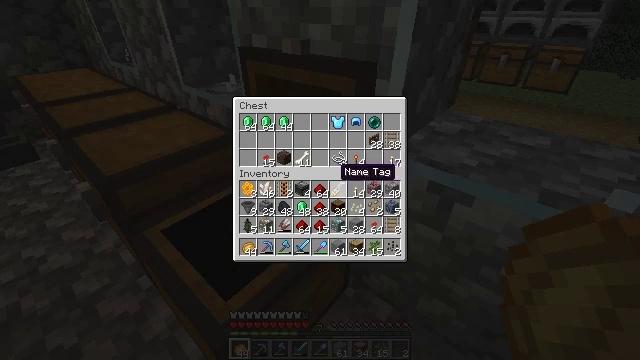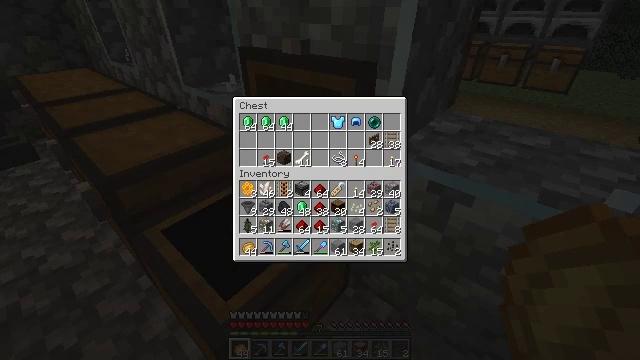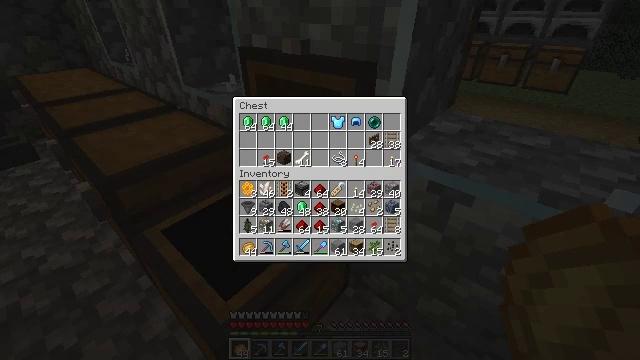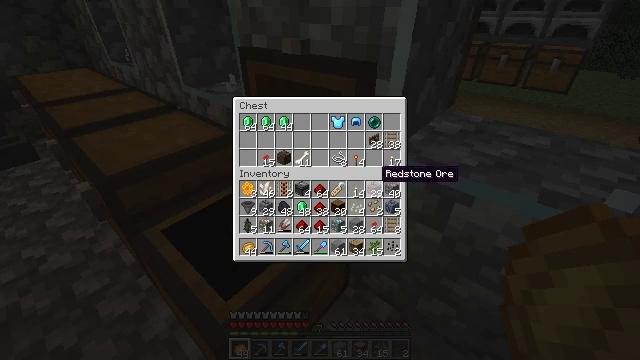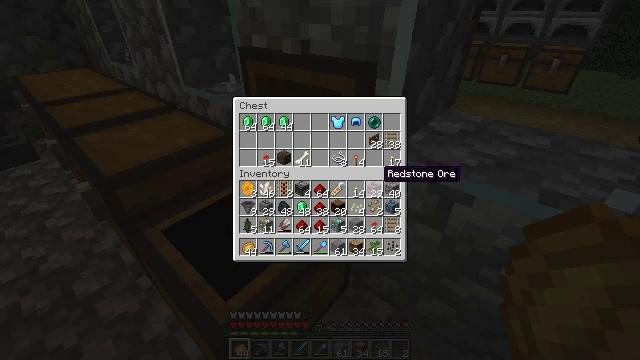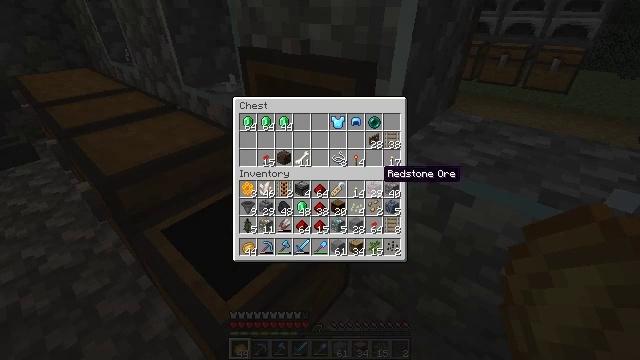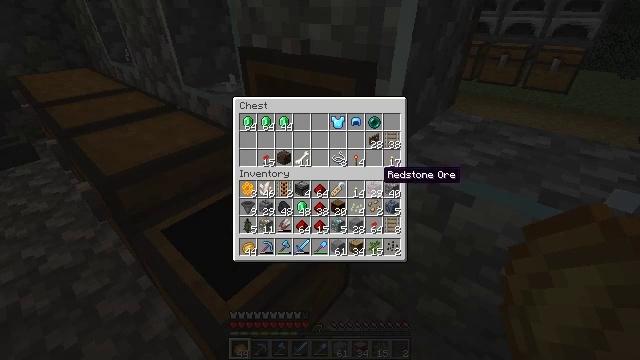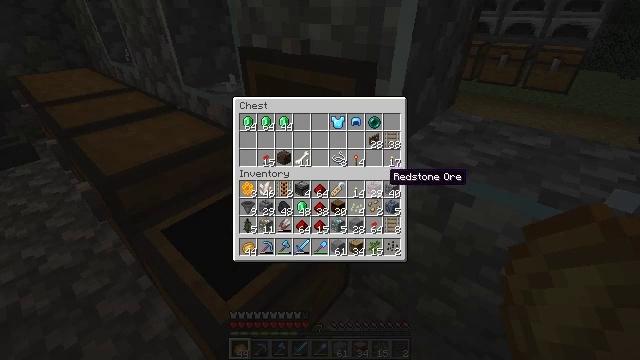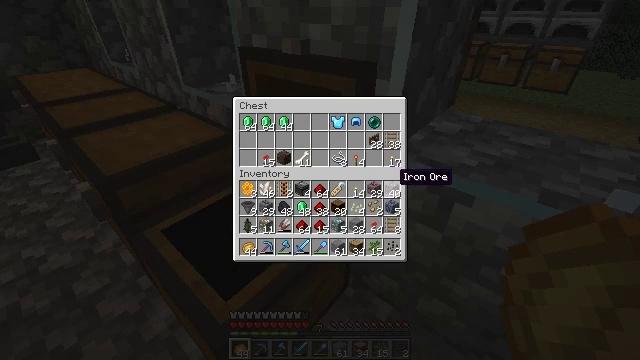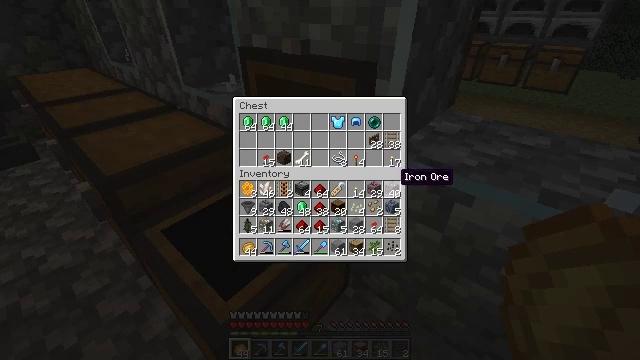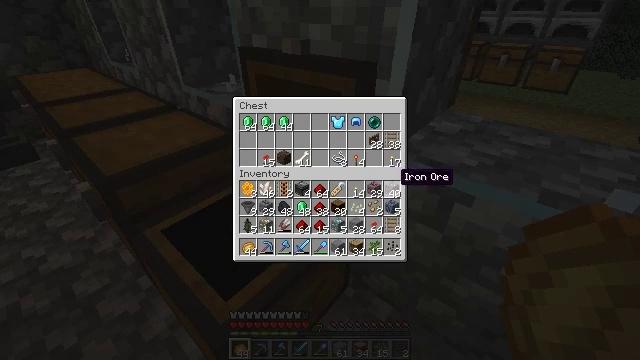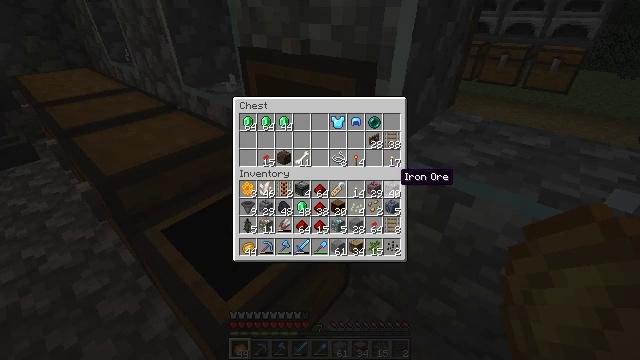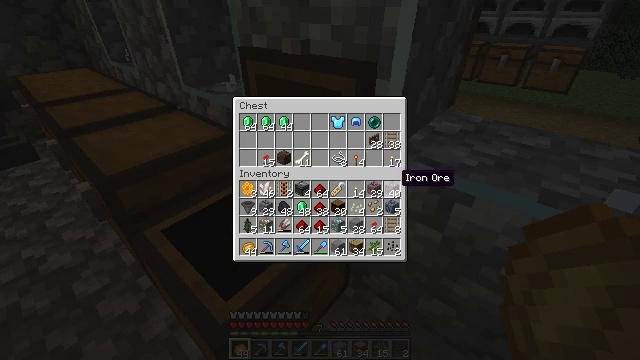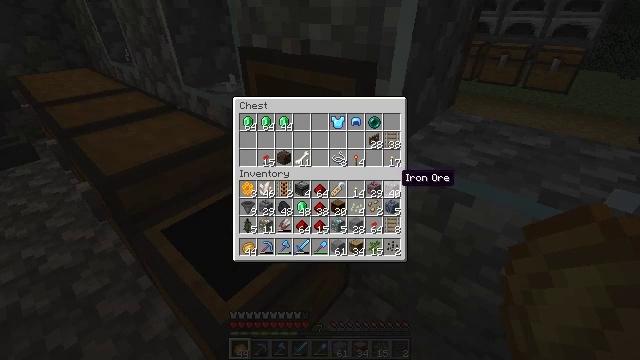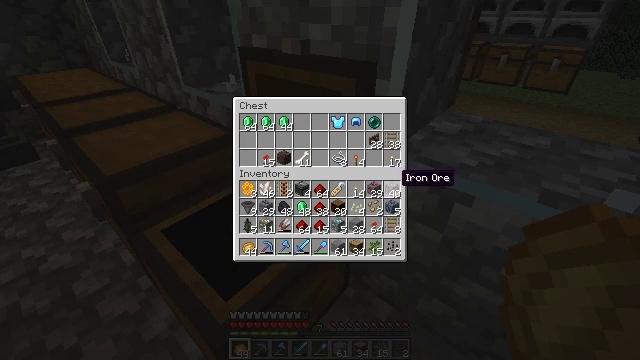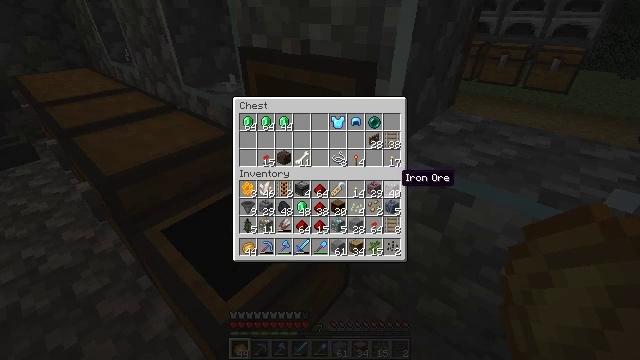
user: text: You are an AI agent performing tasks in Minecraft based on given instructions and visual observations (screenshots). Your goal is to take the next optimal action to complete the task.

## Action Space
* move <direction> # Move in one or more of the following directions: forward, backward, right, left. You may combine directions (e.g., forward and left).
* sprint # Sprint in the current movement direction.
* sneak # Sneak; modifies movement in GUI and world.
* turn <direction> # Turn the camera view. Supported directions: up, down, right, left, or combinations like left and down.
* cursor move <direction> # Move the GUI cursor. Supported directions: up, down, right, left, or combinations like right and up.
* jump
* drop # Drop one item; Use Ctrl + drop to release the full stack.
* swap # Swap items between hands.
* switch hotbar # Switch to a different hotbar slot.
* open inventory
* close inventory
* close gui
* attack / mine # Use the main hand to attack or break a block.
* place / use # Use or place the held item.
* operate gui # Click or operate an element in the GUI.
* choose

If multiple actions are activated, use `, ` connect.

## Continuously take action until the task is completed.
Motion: motion action
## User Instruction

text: Recover the brewing stand by mining it.
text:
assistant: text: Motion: no_op
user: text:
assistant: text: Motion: cursor move right
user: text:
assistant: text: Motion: cursor move right
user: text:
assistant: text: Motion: no_op
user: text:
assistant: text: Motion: no_op
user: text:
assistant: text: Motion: no_op
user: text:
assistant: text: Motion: no_op
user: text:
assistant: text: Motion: cursor move right
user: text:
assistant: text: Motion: no_op
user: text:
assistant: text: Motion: no_op
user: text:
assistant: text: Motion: sneak
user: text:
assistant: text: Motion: sneak
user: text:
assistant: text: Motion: sneak
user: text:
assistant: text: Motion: sneak
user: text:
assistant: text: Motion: sneak
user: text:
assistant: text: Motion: sneak, operate gui
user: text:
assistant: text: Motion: sneak, operate gui
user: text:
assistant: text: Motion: sneak, cursor move left, operate gui
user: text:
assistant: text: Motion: sneak
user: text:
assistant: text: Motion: sneak
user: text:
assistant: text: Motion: sneak
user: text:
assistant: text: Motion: sneak
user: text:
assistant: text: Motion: sneak
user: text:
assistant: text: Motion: sneak
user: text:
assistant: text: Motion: sneak, operate gui
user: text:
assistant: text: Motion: sneak, operate gui
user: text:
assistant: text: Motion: sneak, operate gui
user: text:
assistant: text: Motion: sneak, cursor move right
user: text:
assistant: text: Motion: sneak
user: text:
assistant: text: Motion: sneak